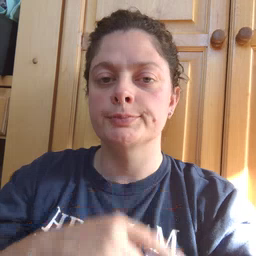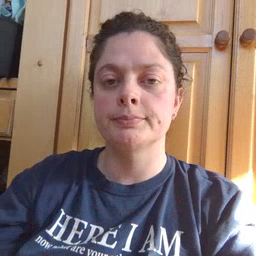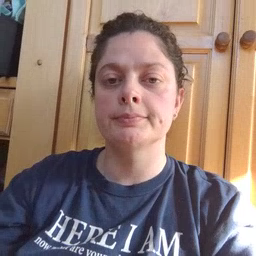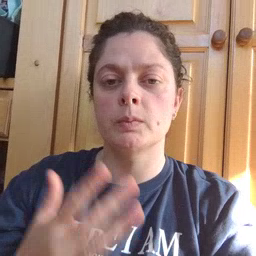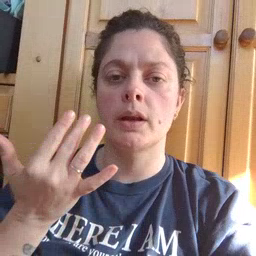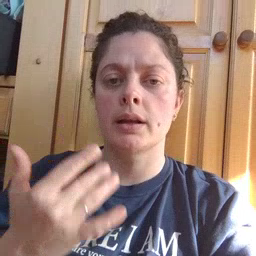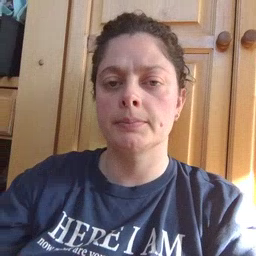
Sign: wait